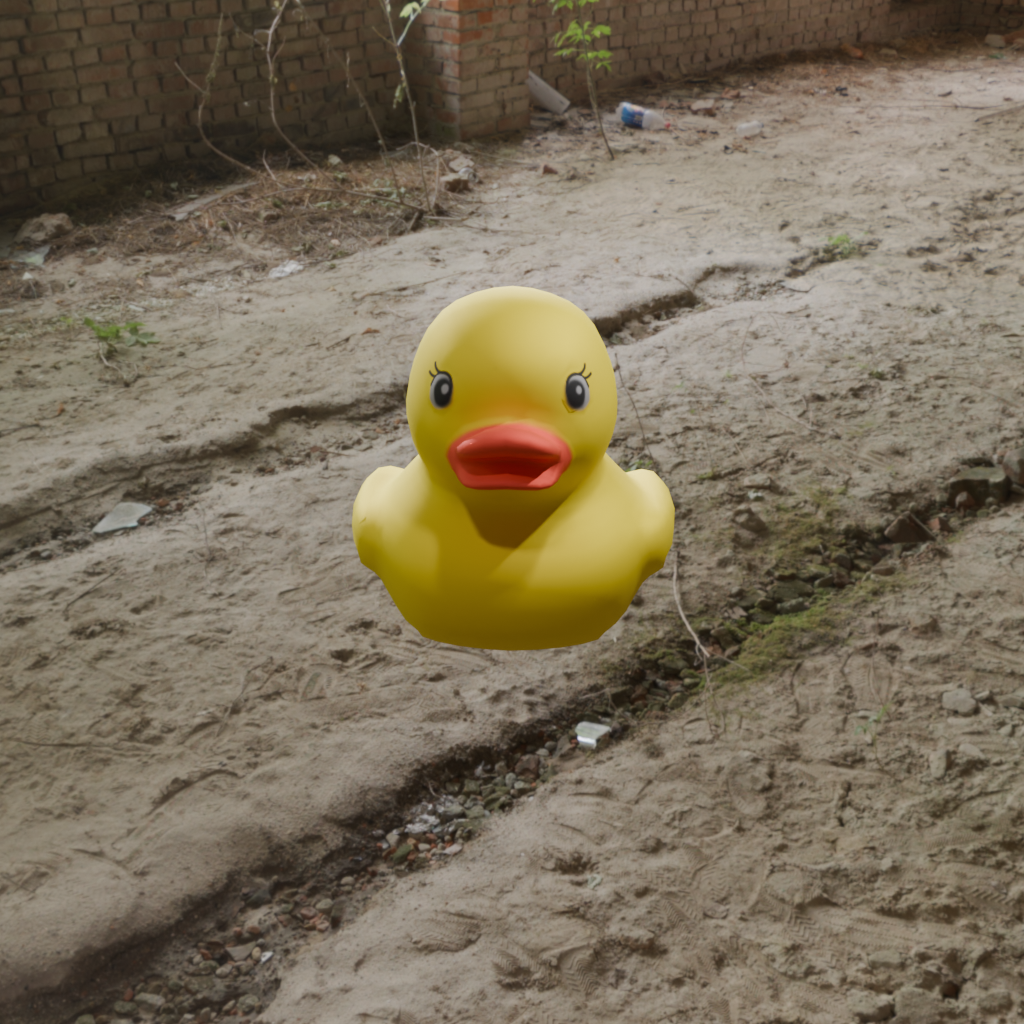
an image of a yellow rubber duck seen from <front> in an interior of an abandoned industrial building.